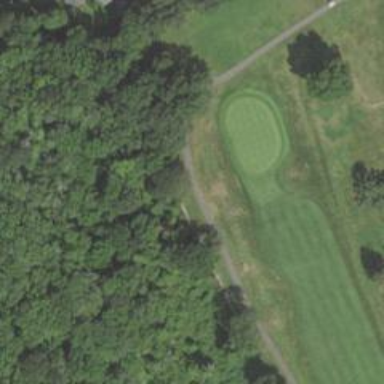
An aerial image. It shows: Golf cartpath that is also road path.